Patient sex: M
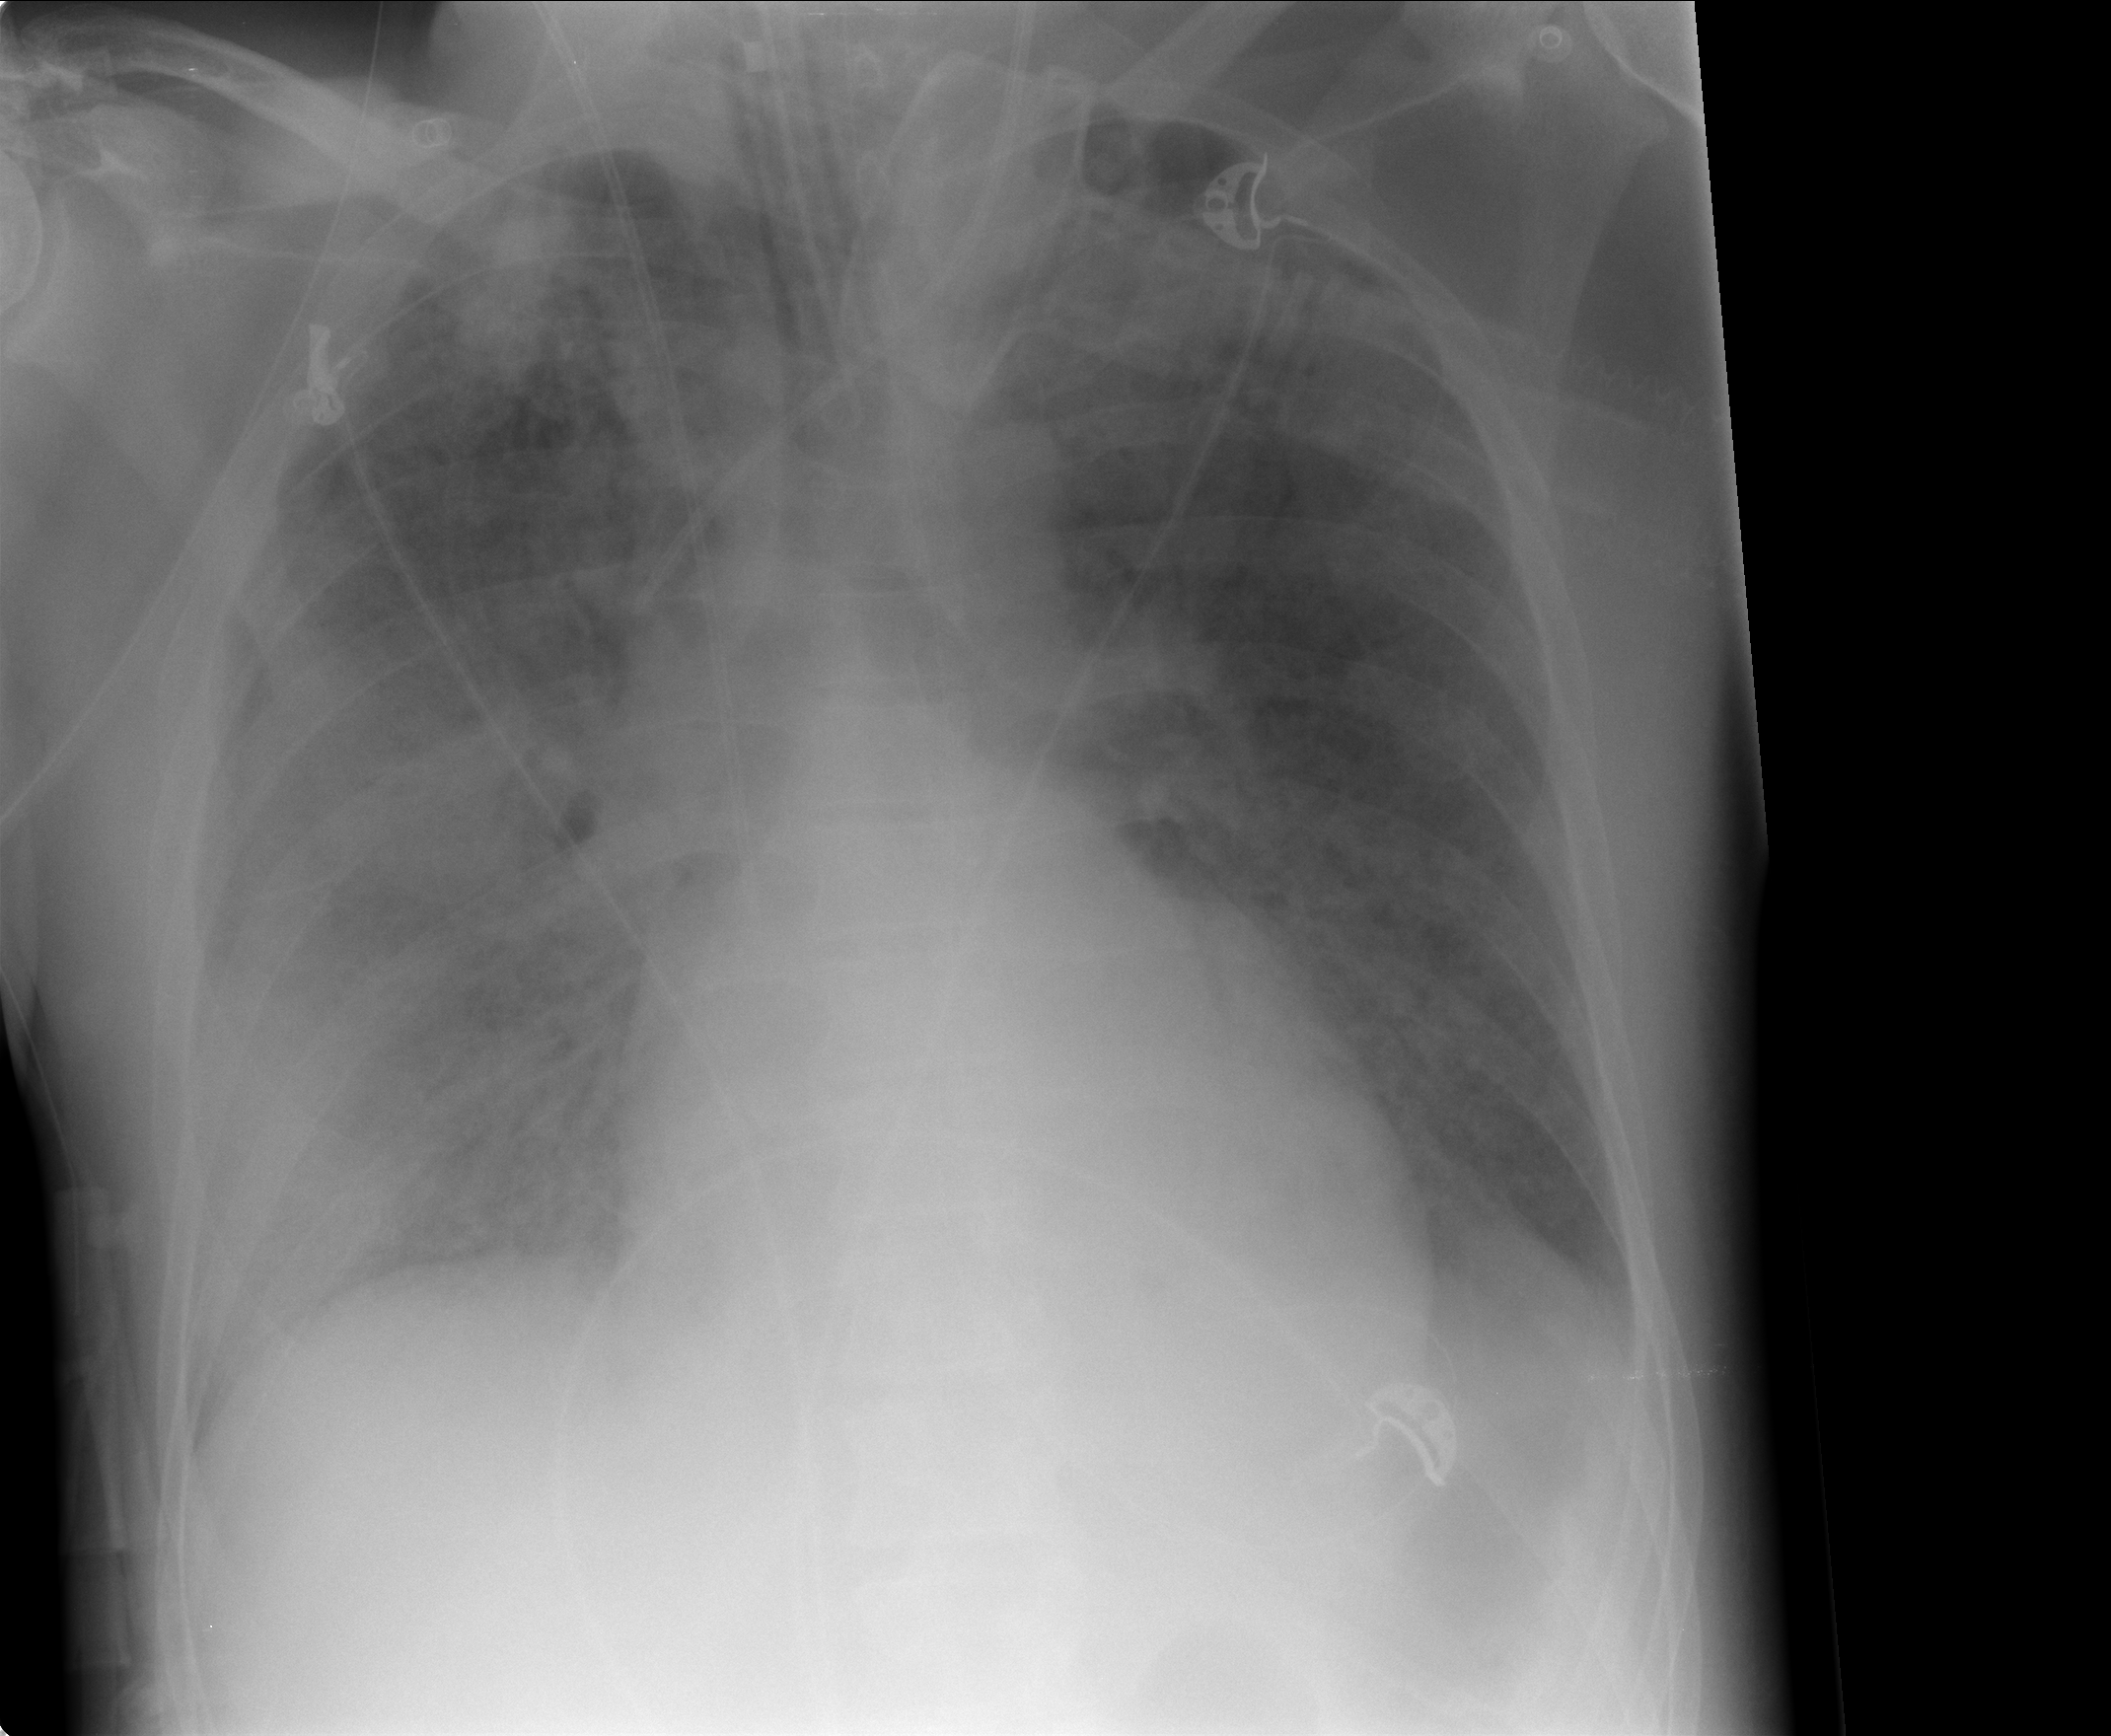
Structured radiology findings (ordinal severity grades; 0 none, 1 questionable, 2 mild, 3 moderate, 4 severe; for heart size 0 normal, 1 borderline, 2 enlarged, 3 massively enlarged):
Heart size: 1
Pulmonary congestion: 3
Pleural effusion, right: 0
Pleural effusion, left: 0
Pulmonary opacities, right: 3
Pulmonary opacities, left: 3
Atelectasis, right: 2
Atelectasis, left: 2